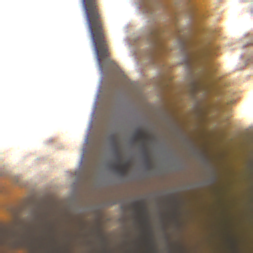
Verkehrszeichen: Gegenverkehr
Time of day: SunriseSunset
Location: Roofed (Suburban)
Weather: Clear
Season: NotSpecified
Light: Natural